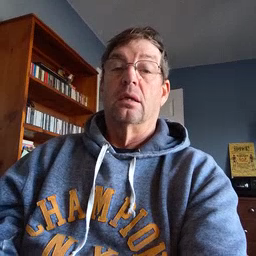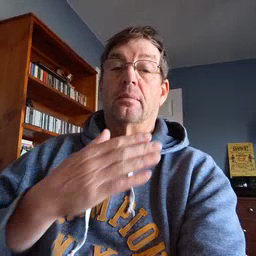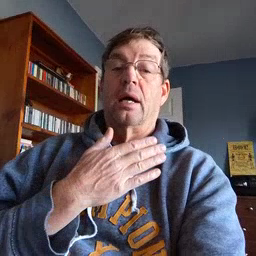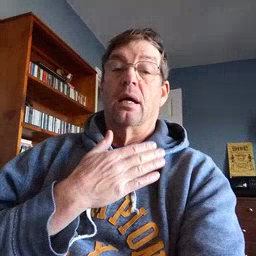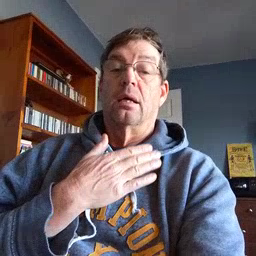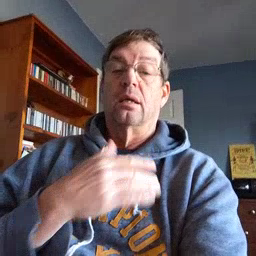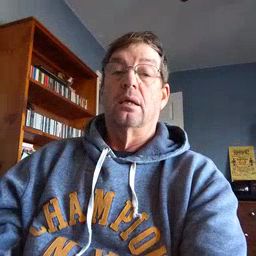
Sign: minemy